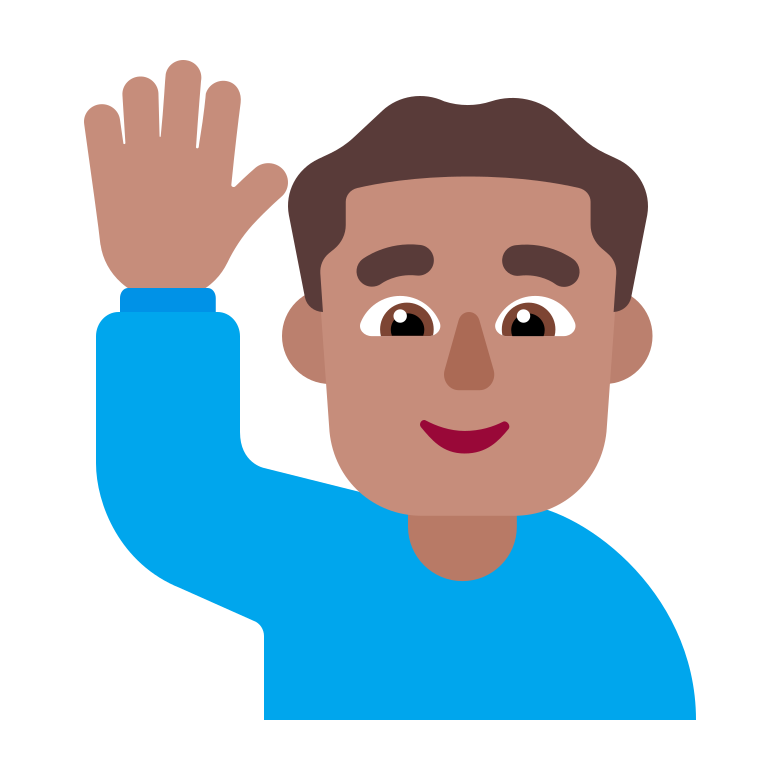
man raising hand flat